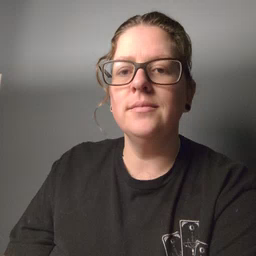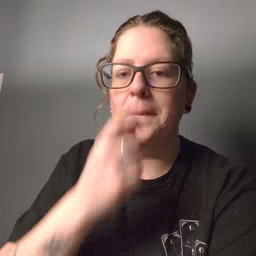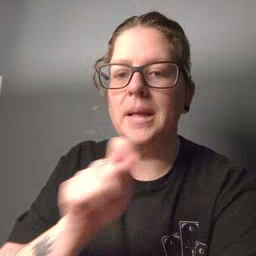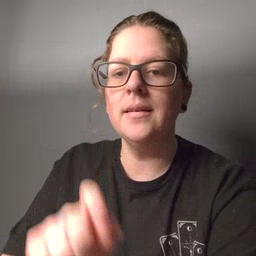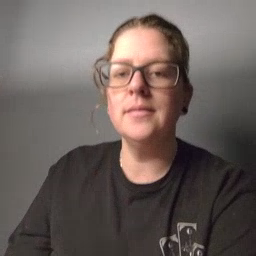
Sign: pen